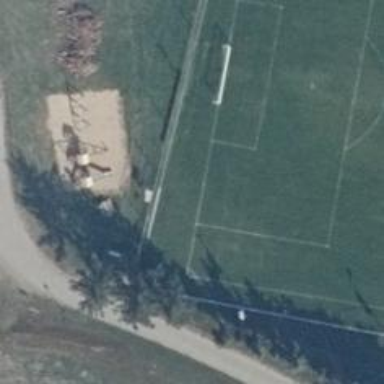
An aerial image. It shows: Playground structure.